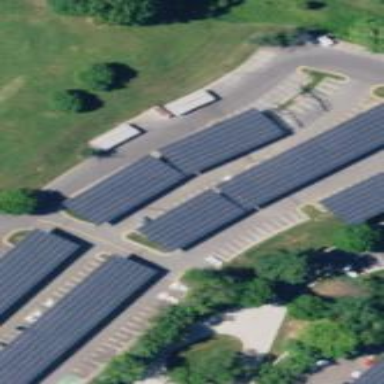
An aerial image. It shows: Solar photovoltaic panel generator on roof.